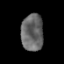
Tissue: prostate
Cell type: Epithelial cells
Senescence score: 0.3491
Nuclear area (px): 797
Mean DAPI intensity: 103.194